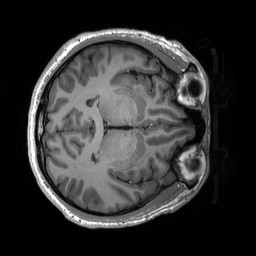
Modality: T1w
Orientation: axial
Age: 27
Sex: male
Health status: healthy
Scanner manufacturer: siemens
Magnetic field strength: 3 T
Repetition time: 2.53 s
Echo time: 0.00227 s